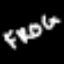
Label: frog